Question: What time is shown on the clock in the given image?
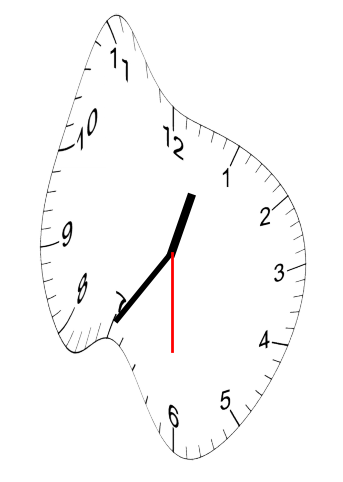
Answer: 12:35:30